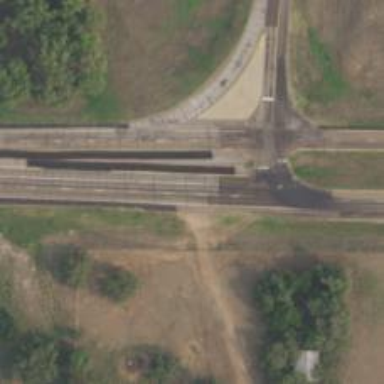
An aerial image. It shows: Secondary road with asphalt surface.